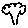
Label: tree